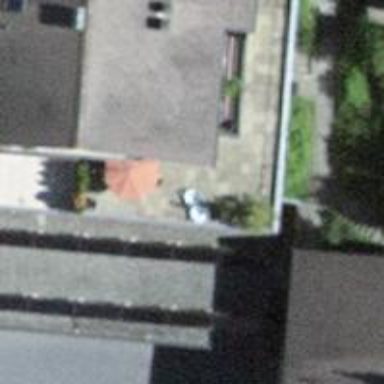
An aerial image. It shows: Group of garages.